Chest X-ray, PA view. Patient: 63 years old, sex M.
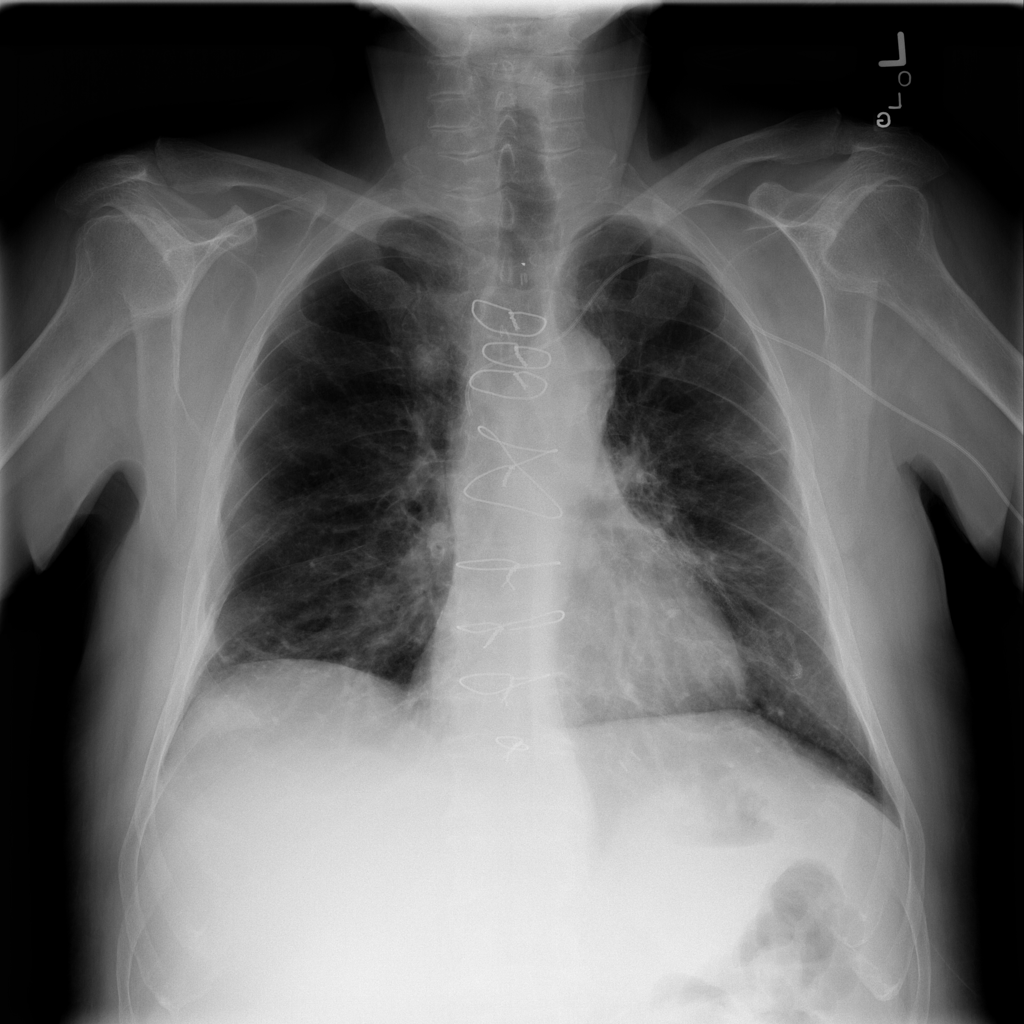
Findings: No Finding